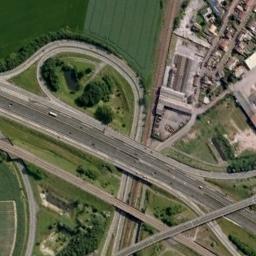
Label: overpass